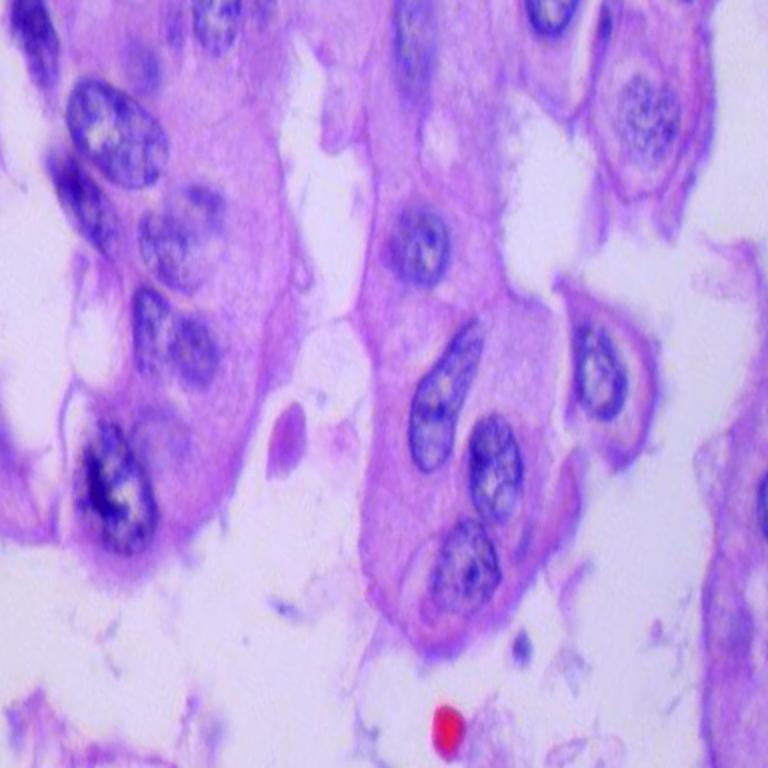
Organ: lung
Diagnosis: adenocarcinomas